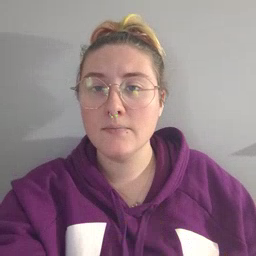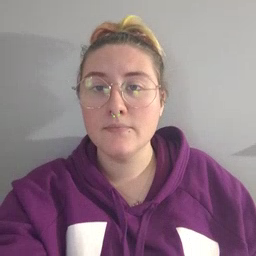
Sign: thirsty